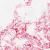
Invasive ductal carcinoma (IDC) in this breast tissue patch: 0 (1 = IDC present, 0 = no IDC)